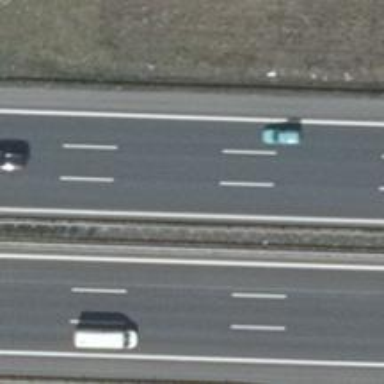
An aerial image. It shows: Concrete motorway.